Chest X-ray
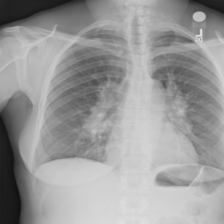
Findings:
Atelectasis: negative
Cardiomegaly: negative
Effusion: negative
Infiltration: negative
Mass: negative
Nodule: negative
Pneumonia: negative
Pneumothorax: negative
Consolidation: negative
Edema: negative
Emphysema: negative
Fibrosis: negative
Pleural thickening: negative
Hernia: negative